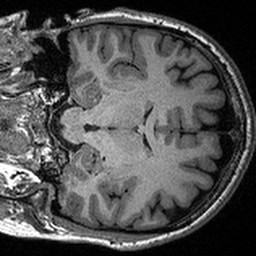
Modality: T1w
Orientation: coronal
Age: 34
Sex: female